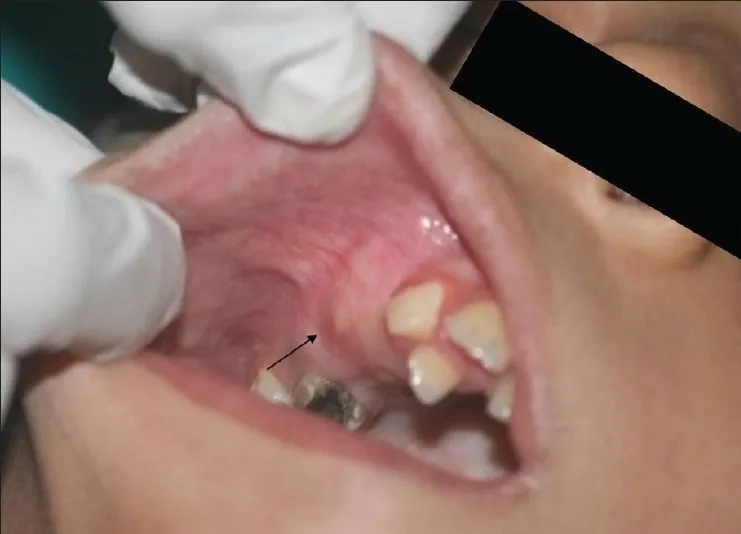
Intraorally right side shows swelling in 14 and 15.
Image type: pathology (gram)